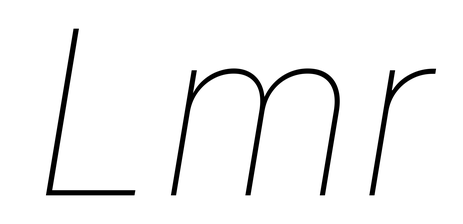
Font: Inter-Italic_Thin_Italic